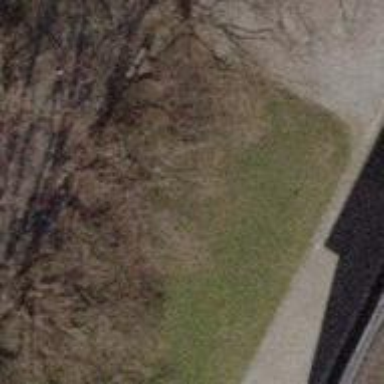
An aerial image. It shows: Bench for seating.